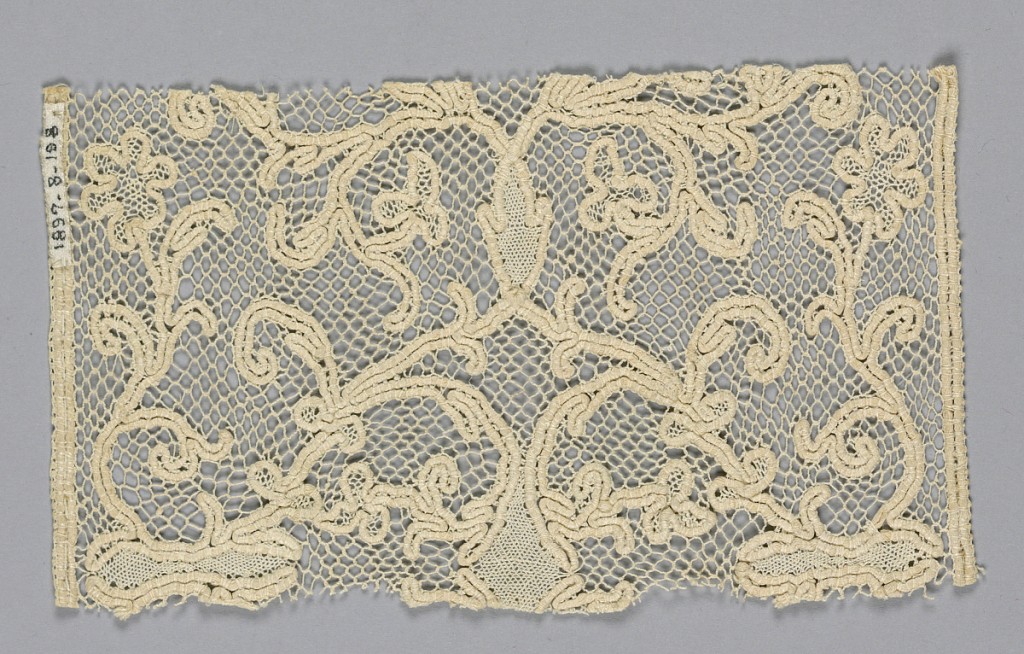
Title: Fragment
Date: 18th century
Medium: linen Technique: bobbin lace
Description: Scrolling leaves and flowers formed by heavy cord.